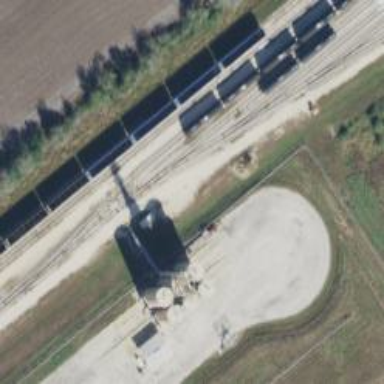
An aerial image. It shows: Rail spur service.